Question: I would like to use the <URL>. like so:

This kind of looks right, but obviously the "a few seconds" ranges are incorrect. Here is my current configuration:
'''
min: moment([2007, 0, 29]),
max: moment([2007, 0, 30]),
valueFormat: function(ts) {
return moment(ts).format('LT');
},
valueParse: function(date) {
return moment(date).valueOf();
},
label: function(a){
return moment(a[1]).from(a[0], true);
},
snap: 1000 * 60 * 15,
minSize: 1000 * 60 * 60,
barClass: 'progress',
rangeClass: 'bar',
maxRanges: 3,
bgLabels: 12
'''
Any ideas how to fix the range labels?
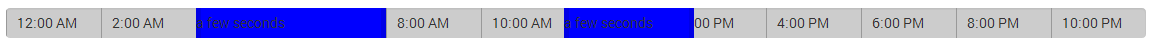
Answer: I think the answer is a little late but....
'''
label: function(a) {
var from = moment(a[0]);
var until = moment(a[1]);
return from.format('HH:mm') + ' to ' + until.format('HH:mm');
}
'''